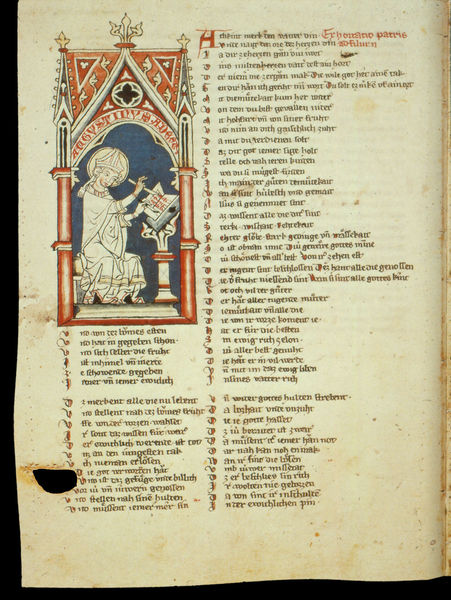
Titel: Speculum humanae salvationis; Codex Cremifanensis 243
Institution: Kremsmünster, Stiftsbibliothek
Schlagwörter: blau, feder, mann, braun, säulen, dach, gebäude, rot, architektur, bild, kirche, blatt, schrift, vergilbt, spalten, sepia, bischof, thron, deutsch, arkade, buch, loch, seite, text, buchstaben, initiale, pult, pergament, heiligenschein, nimbus, schreiben, baldachin, heiliger, mitra, heilige, zeilen, schreiber, schreibpult, handschrift, schreibfeder, latein, akarde, buchmalerei, evangelist, codex, augustinus, bltt, manuskript, bischoff, schwarz#, sakramentr